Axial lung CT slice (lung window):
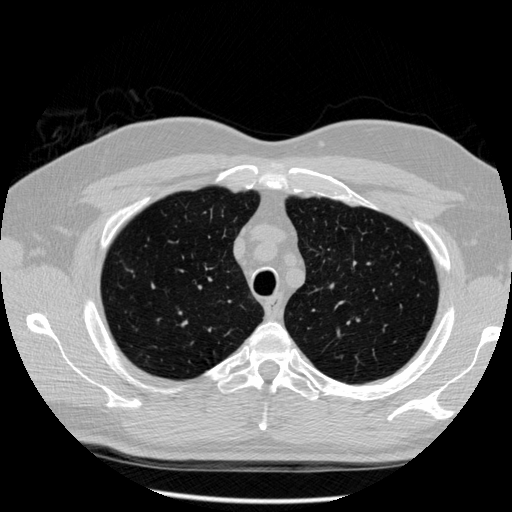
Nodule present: no